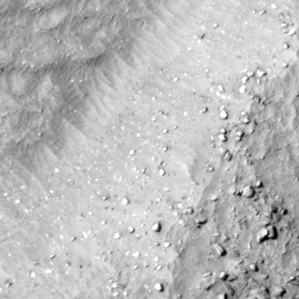
Label: non_frost